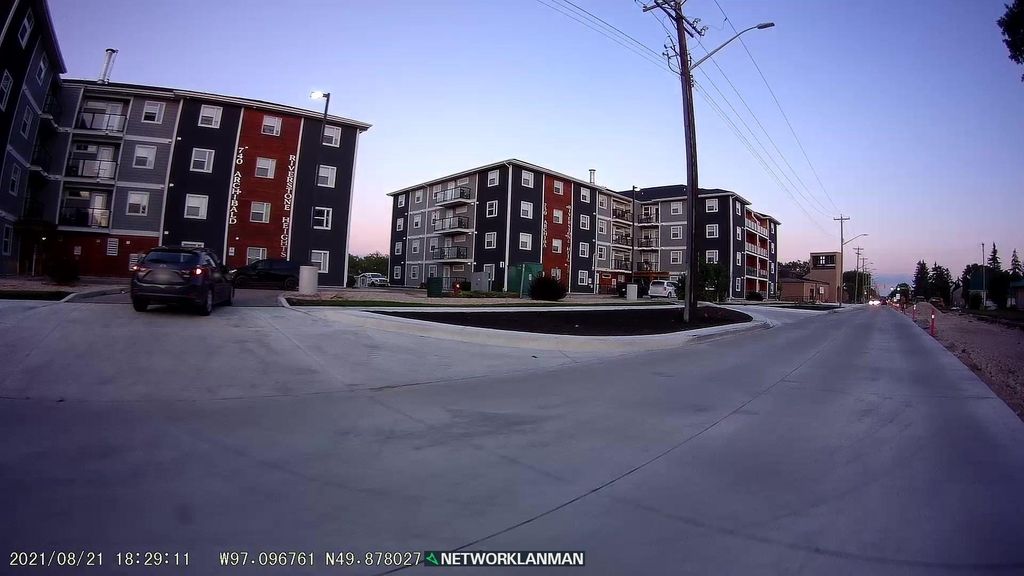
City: winnipeg